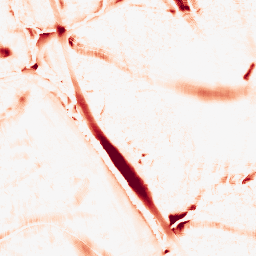
Category: morphological
Decomposition family: morphological_ellipse
Decomposition parameters: operation: opening
width: 30
height: 30
Upsampling method: bicubic_16x
Upsampling parameters: scale: 16
Upsampling scale: 16